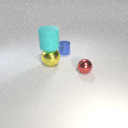
large yellow metal sphere below large cyan rubber cylinder